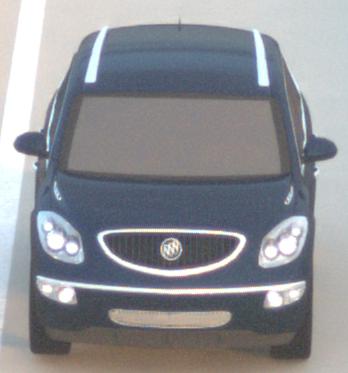
Make: Buick
Model: Enclave
Detailed model: GMT967
Model produced from: 2007
Model produced until: 2017
Doors: 5
Color: blue
Road condition: dry road
Daytime: sunrise or sunset
Contrast: low contrast